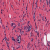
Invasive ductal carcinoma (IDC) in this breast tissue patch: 0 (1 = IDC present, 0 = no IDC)